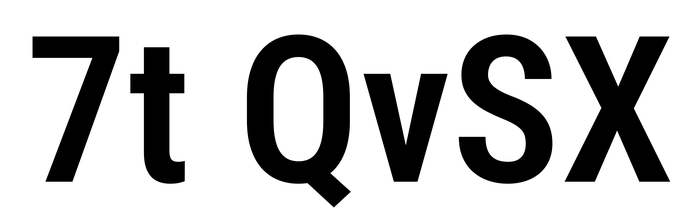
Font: Roboto_Condensed_SemiBold